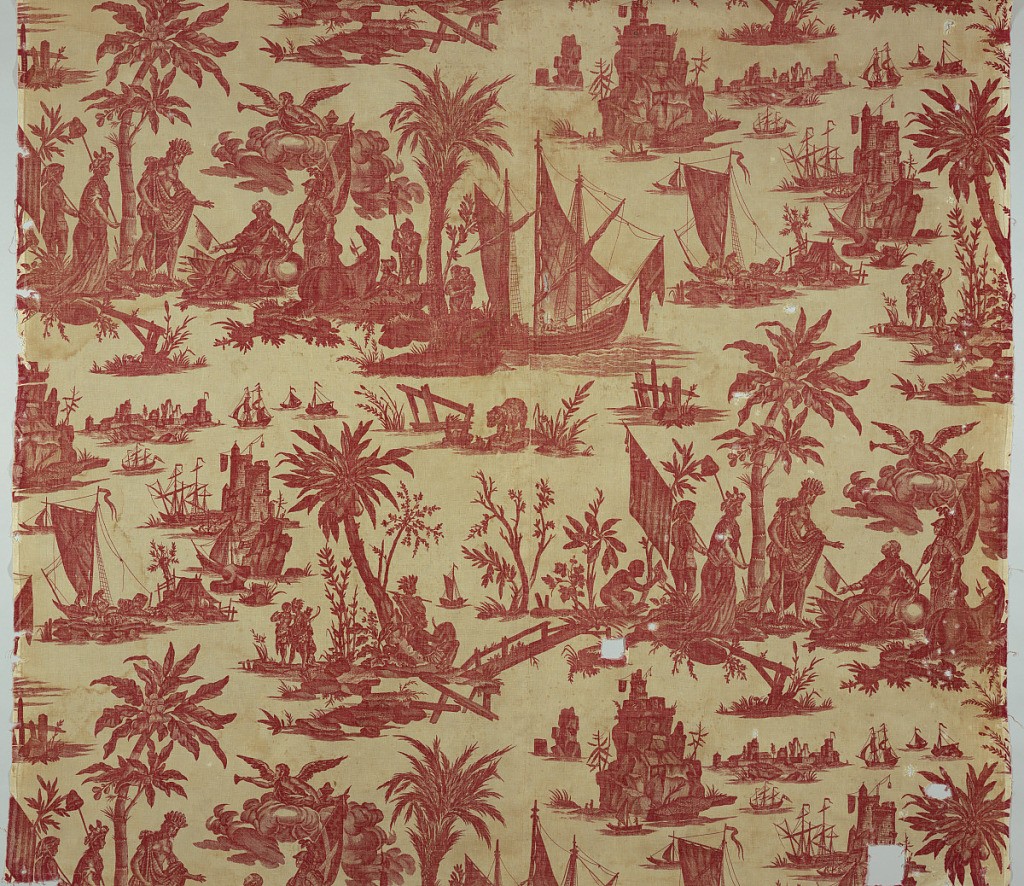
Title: Hommage d l'Amerique a France
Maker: Oberkampf & Cie., Jouy-en-Josas, France, 1759–1815
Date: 1785
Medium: cotton Technique: printed by engraved plate on plain weave foundation
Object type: Textile
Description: A standing figure symbolic of America with attendants bowing to a seated figure of France. Subsidiary scenes are nautical and rural.